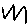
Label: zigzag